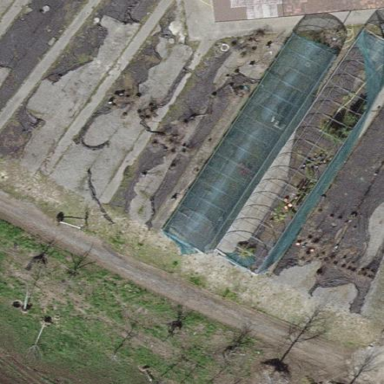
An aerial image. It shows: Greenhouse used for horticulture purposes.